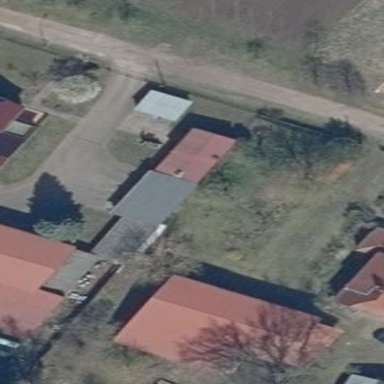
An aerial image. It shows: Simple house.